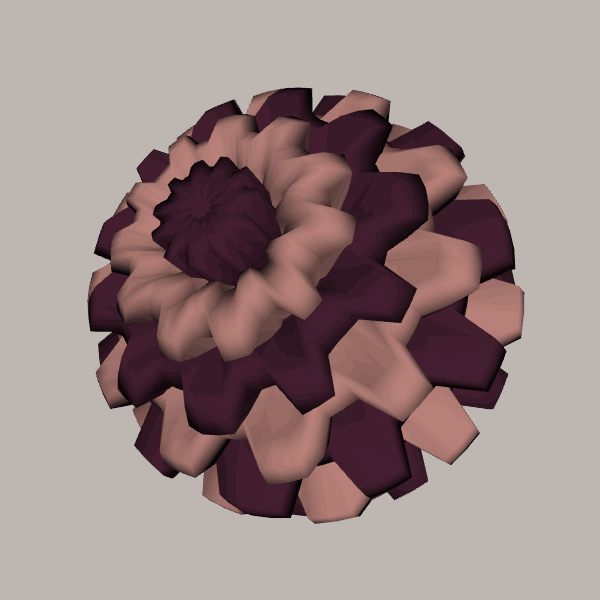
Background: light